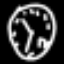
Label: clock